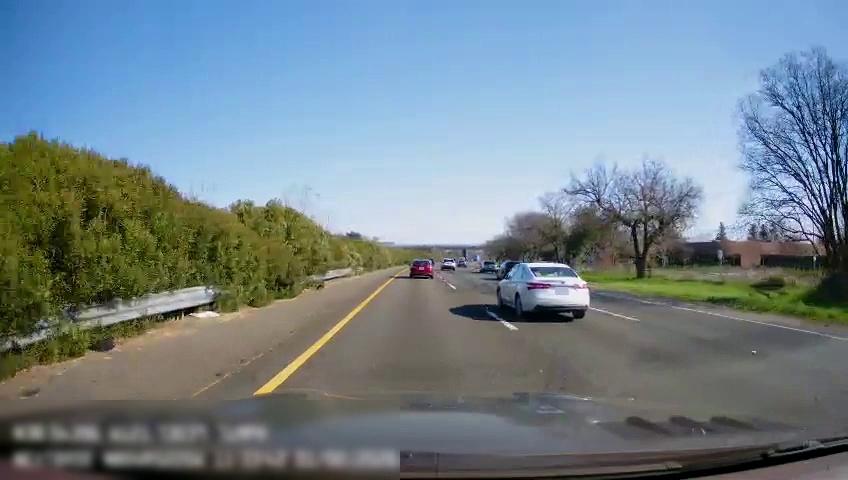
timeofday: Day
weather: Sunny
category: Drivable Space
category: Vehicles | Car
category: Vehicles | Car
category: Vehicles | Car
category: Vehicles | Car
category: Vehicles | Car
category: Lanes | Current Lane
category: Lanes | Current Lane
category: Lanes | Alternate Lane
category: Lanes | Alternate Lane